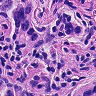
Metastatic tissue present: yes